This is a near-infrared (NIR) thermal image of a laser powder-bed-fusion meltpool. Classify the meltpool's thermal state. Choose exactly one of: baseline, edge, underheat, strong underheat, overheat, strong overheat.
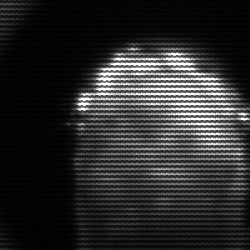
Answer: baseline